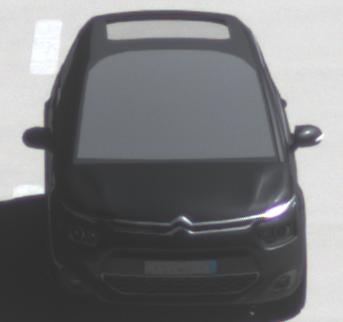
Make: Citroen
Model: Grand C4 Picasso VTi 120
Detailed model: Grand C4 Picasso (II)
Model produced from: 2013/10
Model produced until: 2015/02
Doors: 5
Color: black
Road condition: dry road
Daytime: morning or afternoon
Contrast: high contrast